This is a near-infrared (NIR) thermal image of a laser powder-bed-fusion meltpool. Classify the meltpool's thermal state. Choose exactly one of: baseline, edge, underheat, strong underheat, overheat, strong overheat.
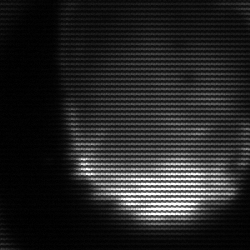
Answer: edge